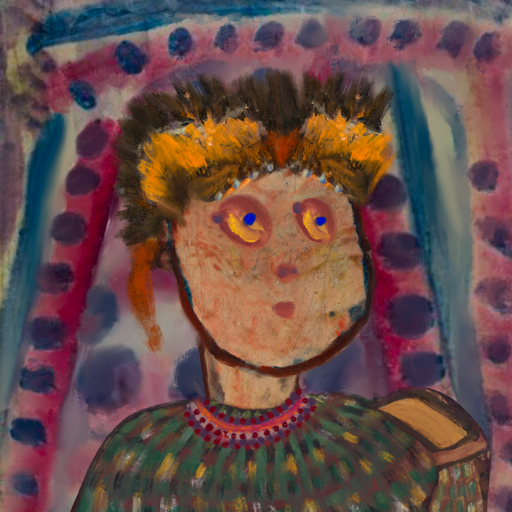
Background: HillGirl, Head And Neck Side: Orphan, Face Side: Mother_And_Son_Son, Bust: After_Raid, Hair Side: Blank, Head Accessory: Gypsy_Queen, Second Necklace: Blank, Necklace: Roy_Bahadur, Baby: Blank